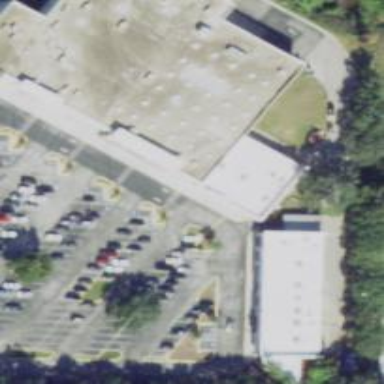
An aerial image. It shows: Parking space.